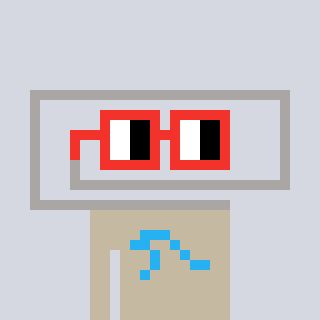
a pixel art character with square red glasses, a paperclip-shaped head and a bege-colored body on a cool background